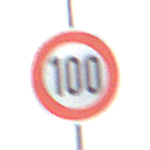
Verkehrszeichen: Geschwindigkeit100
Umgebung: Outdoor, Nature
Tageszeit: MorningAfternoon
Wetter: Overcast
Licht: Natural
Jahreszeit: Winter
Kontrast: LowContrast